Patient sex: F
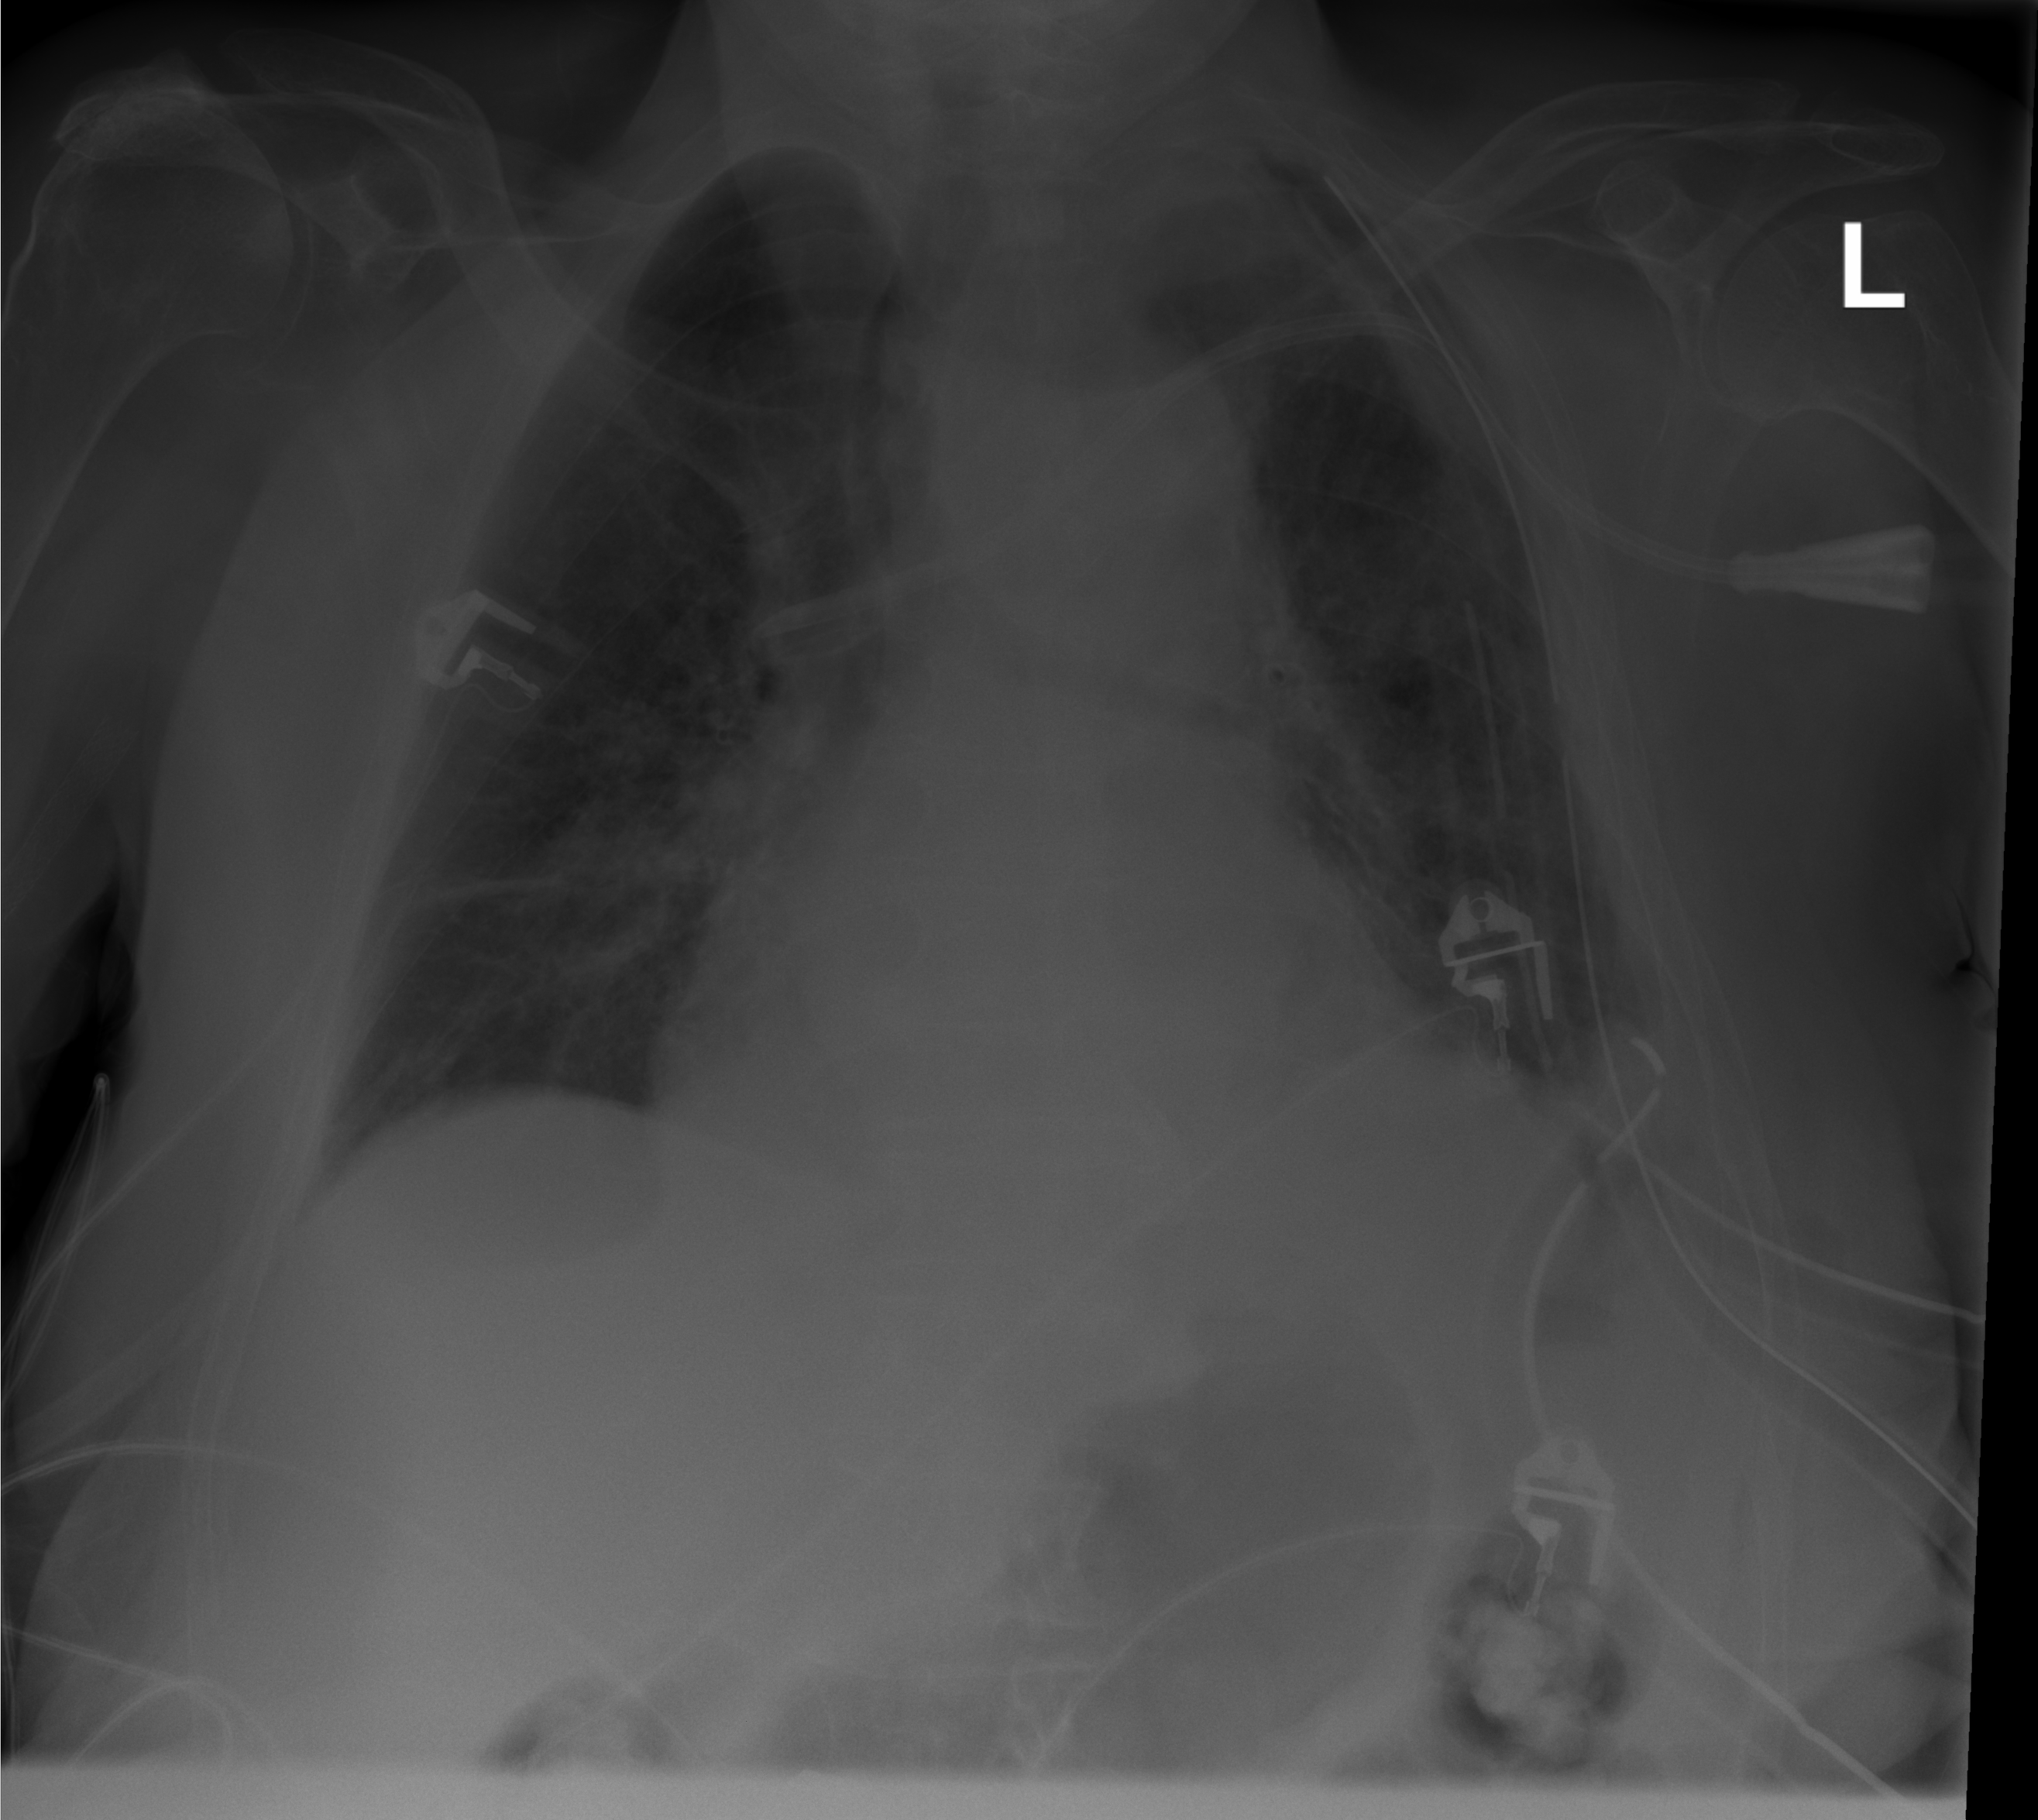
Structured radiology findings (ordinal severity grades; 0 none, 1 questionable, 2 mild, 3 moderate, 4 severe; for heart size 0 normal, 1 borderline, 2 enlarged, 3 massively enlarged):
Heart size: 1
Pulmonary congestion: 0
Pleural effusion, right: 0
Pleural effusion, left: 2
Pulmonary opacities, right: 2
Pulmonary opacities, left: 2
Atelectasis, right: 0
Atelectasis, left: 2